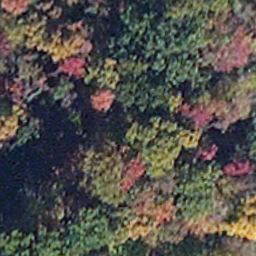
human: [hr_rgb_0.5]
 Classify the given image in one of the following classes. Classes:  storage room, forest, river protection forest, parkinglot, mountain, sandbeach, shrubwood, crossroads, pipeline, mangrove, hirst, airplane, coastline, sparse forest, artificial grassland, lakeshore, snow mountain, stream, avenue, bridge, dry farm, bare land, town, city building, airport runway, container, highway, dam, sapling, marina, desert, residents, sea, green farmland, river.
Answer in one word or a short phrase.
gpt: mangrove